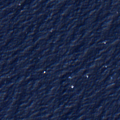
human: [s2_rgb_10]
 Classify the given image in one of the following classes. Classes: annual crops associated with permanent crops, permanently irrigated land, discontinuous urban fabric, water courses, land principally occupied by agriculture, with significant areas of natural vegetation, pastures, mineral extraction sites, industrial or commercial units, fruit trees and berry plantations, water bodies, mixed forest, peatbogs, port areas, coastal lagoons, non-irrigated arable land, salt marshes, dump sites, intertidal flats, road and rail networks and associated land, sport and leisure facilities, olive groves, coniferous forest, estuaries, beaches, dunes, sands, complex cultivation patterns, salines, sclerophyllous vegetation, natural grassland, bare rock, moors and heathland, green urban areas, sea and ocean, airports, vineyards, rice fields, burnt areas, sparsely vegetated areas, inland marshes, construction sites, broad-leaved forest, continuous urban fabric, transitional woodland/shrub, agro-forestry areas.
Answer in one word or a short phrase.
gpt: sea and ocean